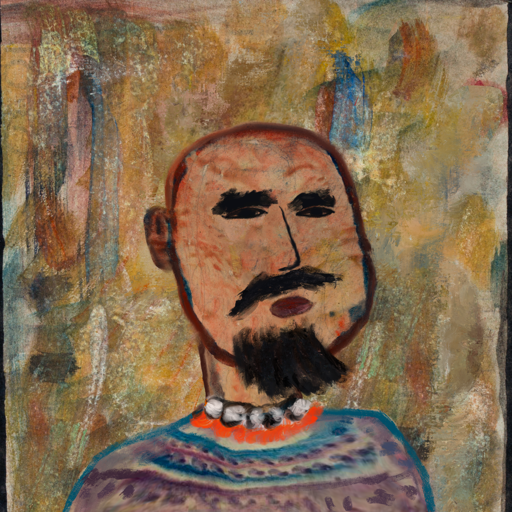
Background: Pipe, Head And Neck Side: Orphan, Face Side: Mosgoul, Bust: HillGirl, Hair Side: Blank, Head Accessory: Blank, Second Necklace: Blank, Necklace: An_Impression, Baby: Blank